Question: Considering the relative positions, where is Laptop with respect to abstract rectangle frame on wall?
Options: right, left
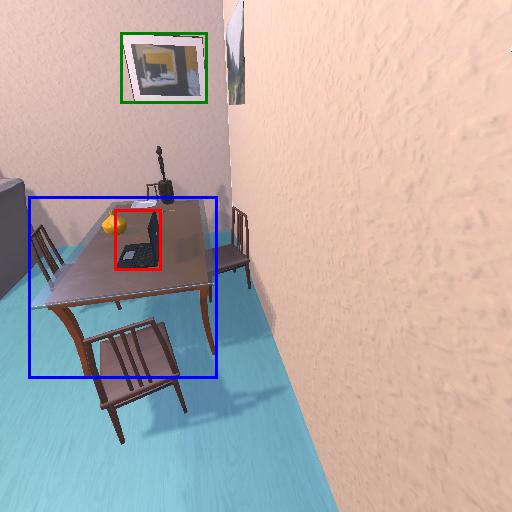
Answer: right